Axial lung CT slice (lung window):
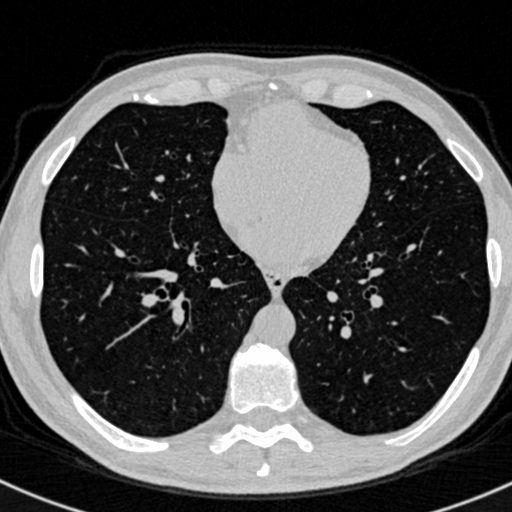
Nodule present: no